Question: I am making application to create barcode
in my application, i want to create Barang but in issue slip i want issue slip filled automatically from the last issue slip
what can i do to fix it?

this is my view
'''
<?php
use yii\helpers\Html;
use yii\widgets\ActiveForm;
/* @var $this yii\web\View */
/* @var $model backend\models\Barang */
/* @var $form yii\widgets\ActiveForm */
?>
<div class="barang-form">
<?php $form = ActiveForm::begin(); ?>
<?= $form->field($model, 'rm_code')->textInput(['maxlength' => true]) ?>
<?= $form->field($model, 'nama_barang')->textInput(['maxlength' => true]) ?>
<?= $form->field($model, 'berat')->textInput(['maxlength' => true]) ?>
<?= $form->field($model, 'issue_slip')->textInput(['maxlength' => true]) ?>
<div class="form-group">
<?= Html::submitButton($model->isNewRecord ? 'Create' : 'Update', ['class' => $model->isNewRecord ? 'btn btn-success' : 'btn btn-primary']) ?>
</div>
<?php ActiveForm::end(); ?>
</div>
<div class="row">
<?= $form->field($model, 'berat')->textInput(['maxlength' => true]) ?>
<?php echo \Yii::$app->db->getLastInsertId('{{barang}}');?>
</div>
'''
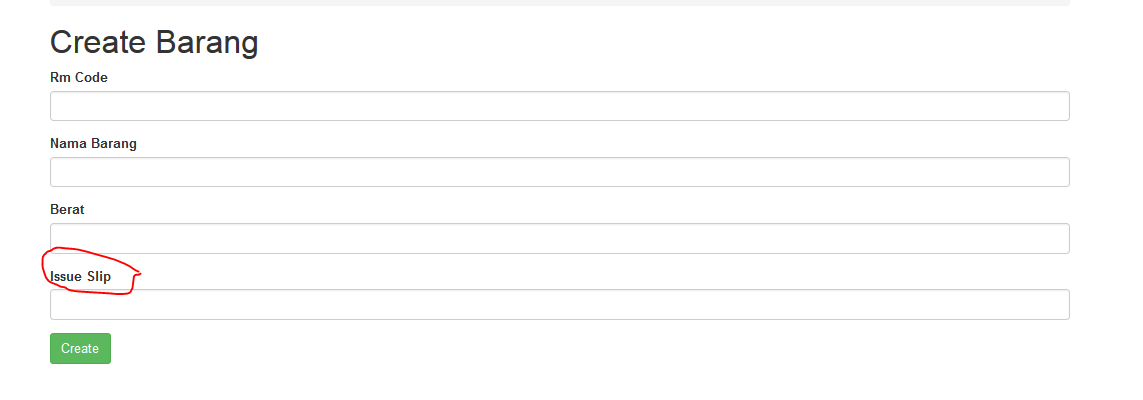
Answer: In controller before render
'''
public function actionCreate()
{
$model = new Barang();
$modelForSlip = Barang::find()->orderBy(['id'=> SORT_DESC])->one();
$model->issue_slip = $modelForSlip->issue_slip;
if ($model->load(Yii::$app->request->post())){
$model->waktu = date('Y-m-d hⓂ️s');
$model->user = \Yii::$app->user->identity->username;
$model->save();
return $this->redirect(['view', 'id' => $model->id]);
} else {
return $this->render('create', [
'model' => $model,
]);
//$model->issue_slip= \Yii::$app->db->getLastInsertId();
}
}
'''